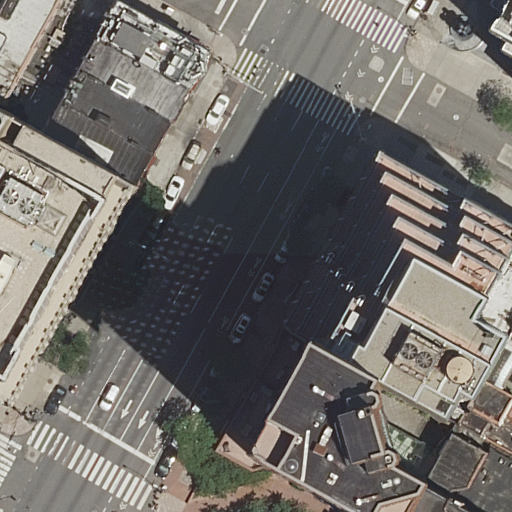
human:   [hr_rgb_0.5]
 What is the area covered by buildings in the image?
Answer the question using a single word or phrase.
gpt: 4352m2

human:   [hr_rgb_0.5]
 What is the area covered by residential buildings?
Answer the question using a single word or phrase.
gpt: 3299m2

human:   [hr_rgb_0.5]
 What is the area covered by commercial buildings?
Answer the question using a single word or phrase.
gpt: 837m2

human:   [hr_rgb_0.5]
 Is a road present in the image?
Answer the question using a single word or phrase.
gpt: yes

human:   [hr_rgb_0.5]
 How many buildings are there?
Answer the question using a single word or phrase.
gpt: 14

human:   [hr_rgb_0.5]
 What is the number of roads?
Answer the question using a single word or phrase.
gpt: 5

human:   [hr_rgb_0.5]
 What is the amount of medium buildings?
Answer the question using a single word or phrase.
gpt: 6

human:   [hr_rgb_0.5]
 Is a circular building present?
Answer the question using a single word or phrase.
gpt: no

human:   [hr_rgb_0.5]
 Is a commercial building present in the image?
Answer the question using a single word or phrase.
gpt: yes

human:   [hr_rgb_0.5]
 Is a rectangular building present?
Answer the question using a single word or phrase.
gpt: yes

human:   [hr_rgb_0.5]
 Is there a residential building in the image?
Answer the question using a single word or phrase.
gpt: yes

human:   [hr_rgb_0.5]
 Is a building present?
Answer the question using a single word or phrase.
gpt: yes

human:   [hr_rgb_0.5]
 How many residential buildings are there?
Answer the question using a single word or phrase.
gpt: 12

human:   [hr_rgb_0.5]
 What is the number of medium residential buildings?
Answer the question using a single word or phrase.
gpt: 5

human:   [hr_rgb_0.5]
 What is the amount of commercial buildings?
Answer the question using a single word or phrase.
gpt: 1

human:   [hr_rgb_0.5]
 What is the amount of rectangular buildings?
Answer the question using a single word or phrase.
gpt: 9

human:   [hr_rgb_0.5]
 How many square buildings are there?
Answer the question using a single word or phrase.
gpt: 0

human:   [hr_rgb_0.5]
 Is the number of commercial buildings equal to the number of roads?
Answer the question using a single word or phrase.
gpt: no

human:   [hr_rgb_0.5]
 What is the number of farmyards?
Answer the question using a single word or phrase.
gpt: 0

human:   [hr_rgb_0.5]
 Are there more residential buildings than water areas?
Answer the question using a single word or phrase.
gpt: yes

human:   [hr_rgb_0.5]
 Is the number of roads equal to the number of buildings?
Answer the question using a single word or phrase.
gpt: no

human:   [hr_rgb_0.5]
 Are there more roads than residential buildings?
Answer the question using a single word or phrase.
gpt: no

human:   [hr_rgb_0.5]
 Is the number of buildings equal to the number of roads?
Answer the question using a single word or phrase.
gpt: no

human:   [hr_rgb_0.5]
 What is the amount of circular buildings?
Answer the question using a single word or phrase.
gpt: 0

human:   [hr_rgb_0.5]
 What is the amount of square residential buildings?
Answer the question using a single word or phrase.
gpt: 0

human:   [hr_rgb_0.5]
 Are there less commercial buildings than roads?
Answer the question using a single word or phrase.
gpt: yes

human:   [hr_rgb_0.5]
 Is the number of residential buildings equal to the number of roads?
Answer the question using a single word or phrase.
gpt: no

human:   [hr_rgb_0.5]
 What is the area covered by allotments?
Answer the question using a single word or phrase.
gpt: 0m2

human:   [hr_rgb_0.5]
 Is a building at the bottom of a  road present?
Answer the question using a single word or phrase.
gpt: yes

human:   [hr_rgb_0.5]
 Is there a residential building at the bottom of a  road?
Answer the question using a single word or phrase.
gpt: yes

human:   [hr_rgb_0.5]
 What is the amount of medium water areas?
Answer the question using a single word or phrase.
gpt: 0

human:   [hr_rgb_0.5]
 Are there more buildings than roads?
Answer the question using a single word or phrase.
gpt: yes

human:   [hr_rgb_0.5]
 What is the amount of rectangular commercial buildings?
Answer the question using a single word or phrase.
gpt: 0

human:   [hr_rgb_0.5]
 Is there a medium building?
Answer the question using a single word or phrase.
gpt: yes

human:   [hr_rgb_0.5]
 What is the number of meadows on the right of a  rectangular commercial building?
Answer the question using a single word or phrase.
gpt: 0

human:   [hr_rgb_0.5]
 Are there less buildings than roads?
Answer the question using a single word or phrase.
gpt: no

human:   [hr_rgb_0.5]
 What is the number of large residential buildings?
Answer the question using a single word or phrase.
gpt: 2

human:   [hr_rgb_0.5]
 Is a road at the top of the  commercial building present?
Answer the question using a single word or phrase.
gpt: yes

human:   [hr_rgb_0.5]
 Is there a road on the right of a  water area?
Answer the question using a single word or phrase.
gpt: no

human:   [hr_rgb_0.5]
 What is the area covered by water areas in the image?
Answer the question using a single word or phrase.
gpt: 0m2

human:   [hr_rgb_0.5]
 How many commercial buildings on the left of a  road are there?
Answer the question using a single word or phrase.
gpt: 1

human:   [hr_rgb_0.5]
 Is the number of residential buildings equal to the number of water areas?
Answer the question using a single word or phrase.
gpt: no

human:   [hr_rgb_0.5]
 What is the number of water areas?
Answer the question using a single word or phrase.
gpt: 0

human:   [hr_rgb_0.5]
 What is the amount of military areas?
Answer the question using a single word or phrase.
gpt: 0

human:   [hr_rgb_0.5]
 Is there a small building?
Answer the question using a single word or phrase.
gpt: yes

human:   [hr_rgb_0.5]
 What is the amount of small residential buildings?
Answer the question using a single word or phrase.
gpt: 5

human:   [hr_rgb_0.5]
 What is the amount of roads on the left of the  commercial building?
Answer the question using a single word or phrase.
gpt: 0

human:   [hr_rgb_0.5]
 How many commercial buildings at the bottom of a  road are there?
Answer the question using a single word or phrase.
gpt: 1

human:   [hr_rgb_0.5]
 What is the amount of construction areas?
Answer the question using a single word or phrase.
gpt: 0

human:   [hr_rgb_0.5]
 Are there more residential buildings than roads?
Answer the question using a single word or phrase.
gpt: yes

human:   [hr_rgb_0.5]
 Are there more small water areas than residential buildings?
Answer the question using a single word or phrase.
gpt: no

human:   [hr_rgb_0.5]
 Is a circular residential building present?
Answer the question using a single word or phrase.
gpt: no

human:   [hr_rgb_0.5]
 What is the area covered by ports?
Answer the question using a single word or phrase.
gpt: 0m2

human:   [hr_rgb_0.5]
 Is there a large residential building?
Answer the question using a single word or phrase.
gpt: yes

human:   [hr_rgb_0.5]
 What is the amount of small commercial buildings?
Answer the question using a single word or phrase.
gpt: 0

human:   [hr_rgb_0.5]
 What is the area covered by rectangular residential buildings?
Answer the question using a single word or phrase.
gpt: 1017m2

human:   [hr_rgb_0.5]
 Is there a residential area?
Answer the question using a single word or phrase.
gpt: no

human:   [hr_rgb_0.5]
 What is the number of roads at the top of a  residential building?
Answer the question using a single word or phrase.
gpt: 2

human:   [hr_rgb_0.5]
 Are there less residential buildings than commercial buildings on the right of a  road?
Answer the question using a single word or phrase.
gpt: no

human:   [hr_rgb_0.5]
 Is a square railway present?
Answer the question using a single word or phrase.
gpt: no

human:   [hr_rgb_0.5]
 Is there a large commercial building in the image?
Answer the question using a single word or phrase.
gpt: yes

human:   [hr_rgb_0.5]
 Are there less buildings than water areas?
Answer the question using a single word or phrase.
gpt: no

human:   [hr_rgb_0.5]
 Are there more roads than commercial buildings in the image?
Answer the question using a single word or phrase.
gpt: yes

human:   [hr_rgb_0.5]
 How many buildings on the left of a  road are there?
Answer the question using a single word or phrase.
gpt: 8